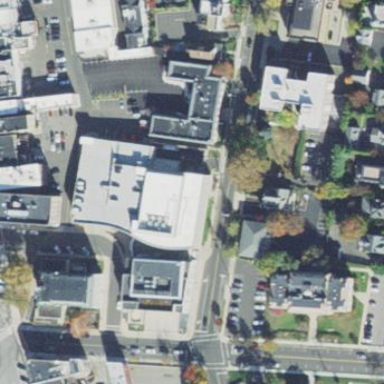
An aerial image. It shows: Building that is part of police station.